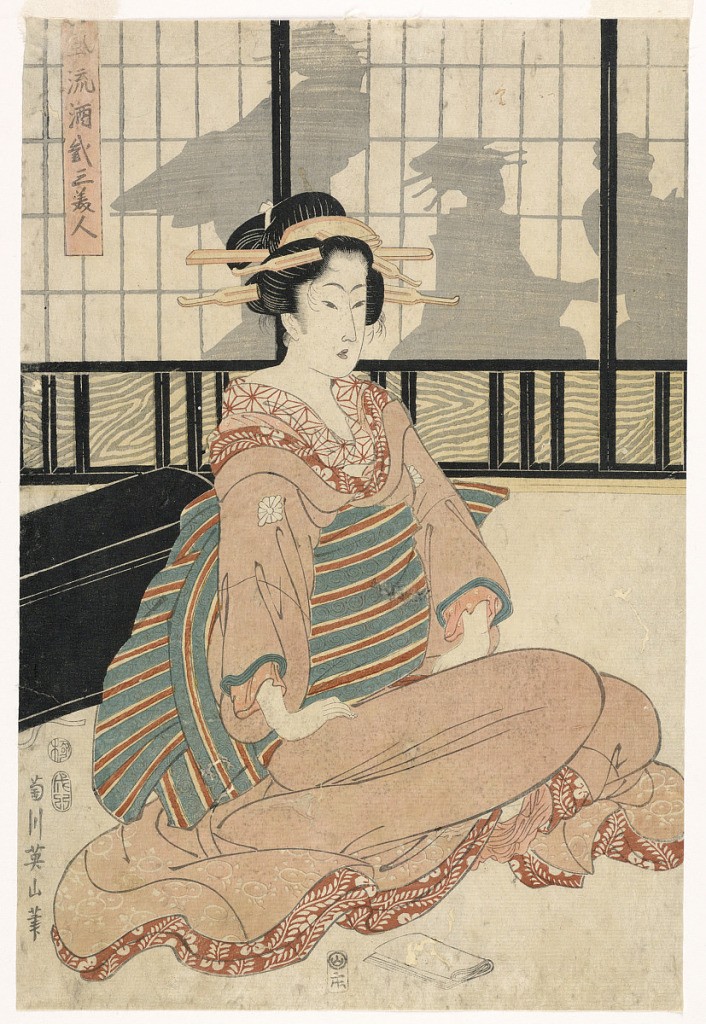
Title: Part of a triptych: "The Fox Forfeit Game"
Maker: Kikugana Eizan
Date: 1814
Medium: Woodblock print in colored ink on paper
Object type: Print
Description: Modesty decorated this woman kneels before us. Just in front of her feet lay a booklet suggesting that she is about to read to us a set of poems. A lively casted shadow of a group of people from the other room appears on the dimly lit shoji screen.